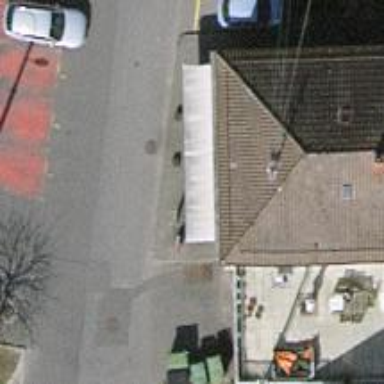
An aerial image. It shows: Bakery.